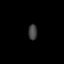
Tissue: lung
Cell type: Epithelial cells
Senescence score: 0.1607
Nuclear area (px): 133
Mean DAPI intensity: 66.602